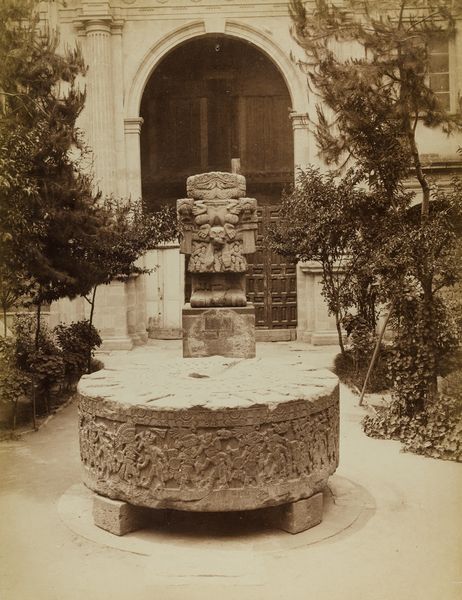
Titel: Sacrifice Stone, Court of the Museum, Mexico.
Künstler: William Henry Jackson
Standort: Hamburg
Institution: Museum für Kunst und Gewerbe Hamburg
Schlagwörter: baum, stadt, geschichte, strauch, garten, skulptur, fassade, ort, dorf, historienbild, plastik, foto, fotografie, photographie, stadtansicht, photo, karton, portal, hauseingang, opferstein, museum, aedicula, albumin, südamerika, bildhauerkunst, nationalmuseum, lichtbild, anthropologie, reisefotografie, bäume, sträucher, völker, nationalitäten, schwarzweißpositivverfahren, silbersalzverfahren, schwarzweißfotografie, reisephotographie, albuminpapier, kultgegenstände, ädikula, archäologie, nacional, coatlicue, sonnenstein, museo, skultur südamerika